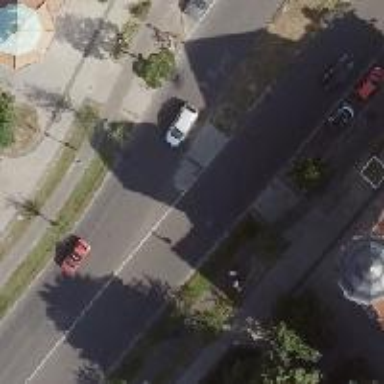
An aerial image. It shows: Secondary road with asphalt surface. There are separate sidewalks on both sides and cycle tracks on both sides.